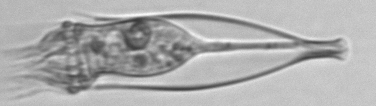
Label: Favella